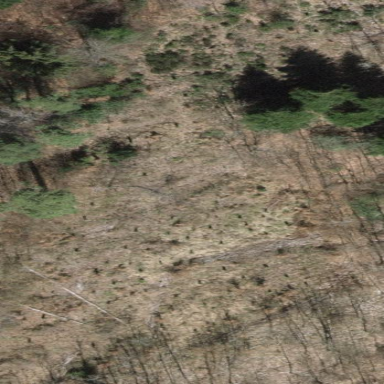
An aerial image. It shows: Area covered in scrub vegetation.